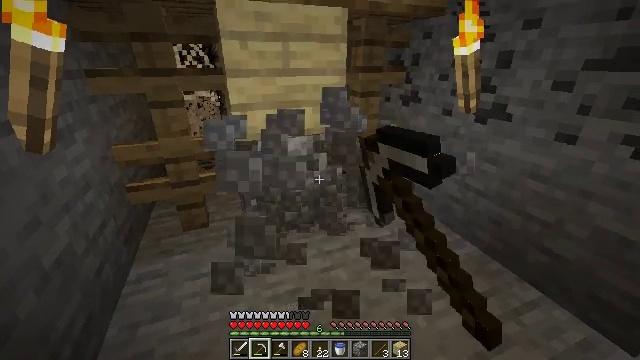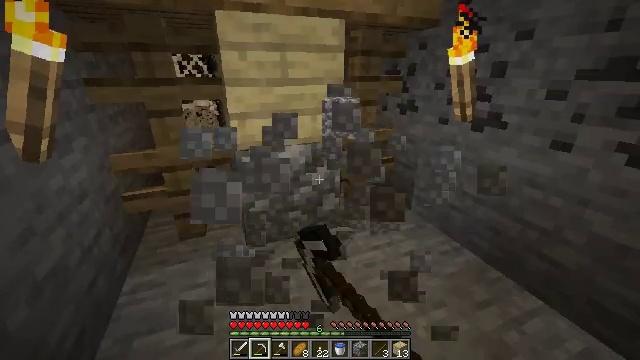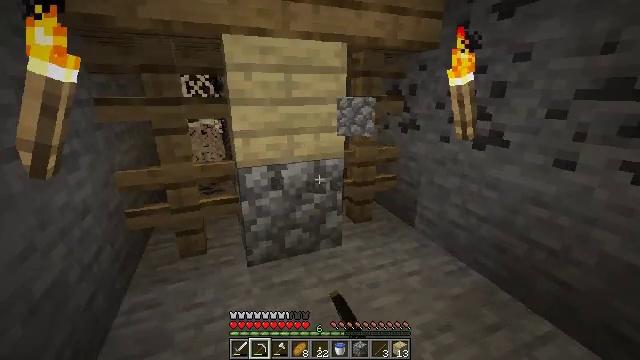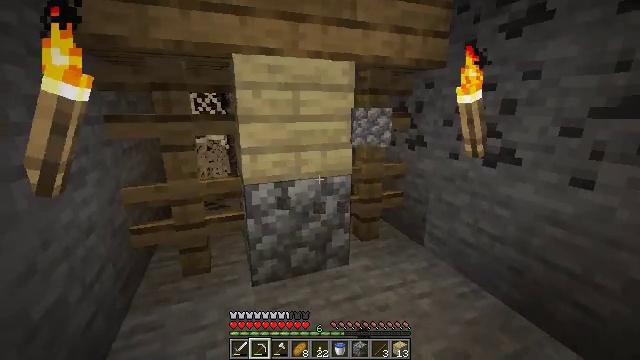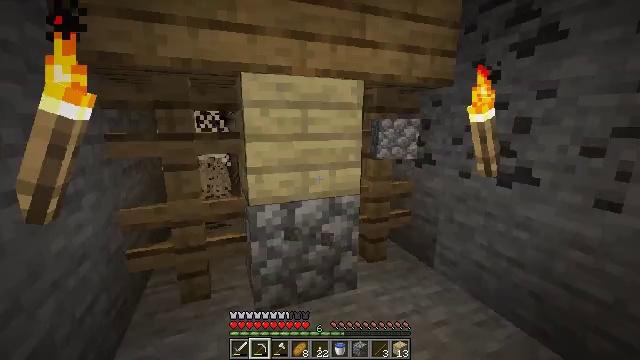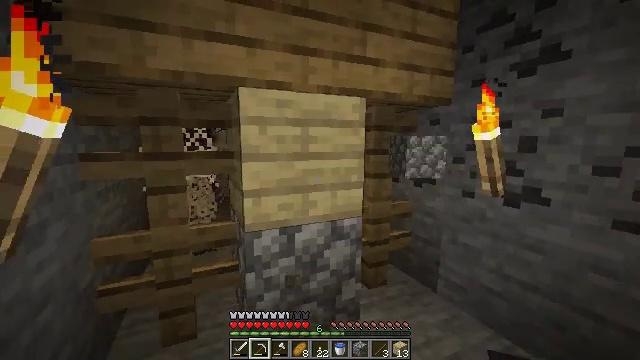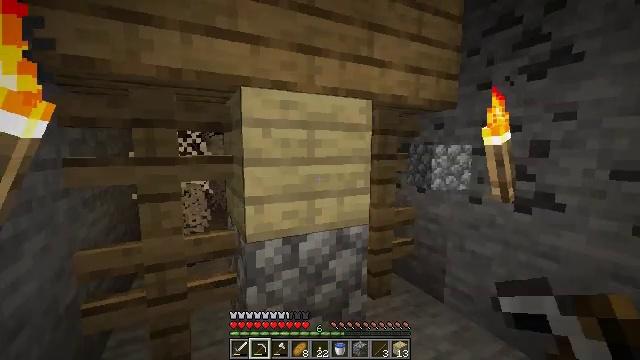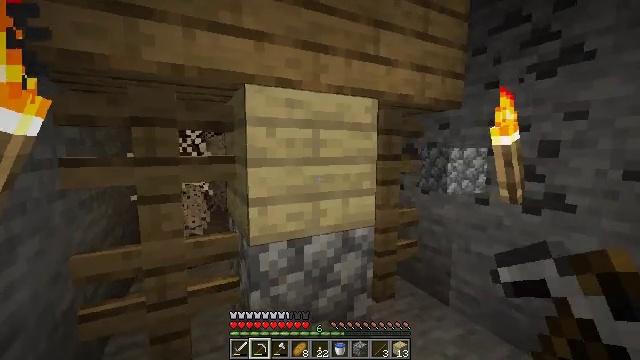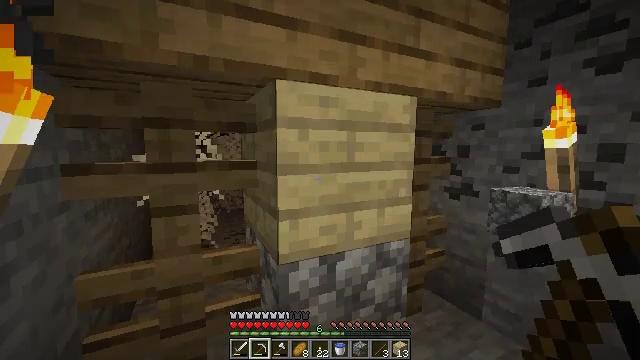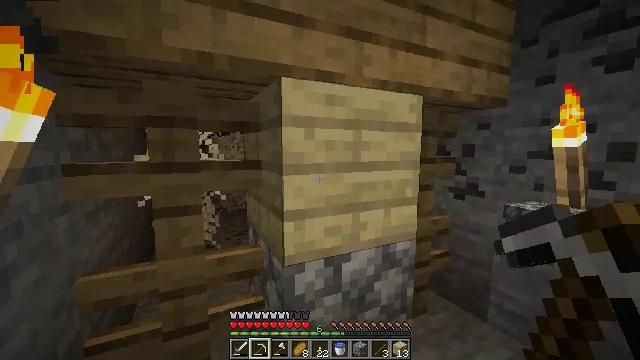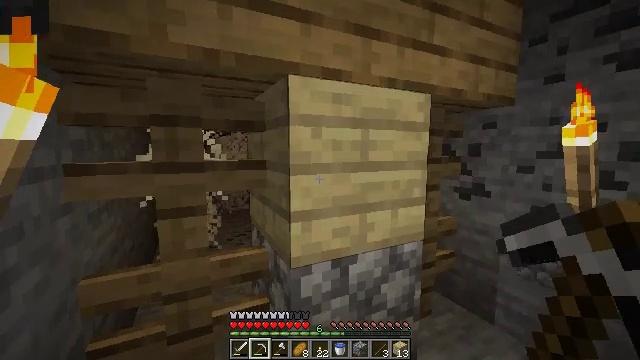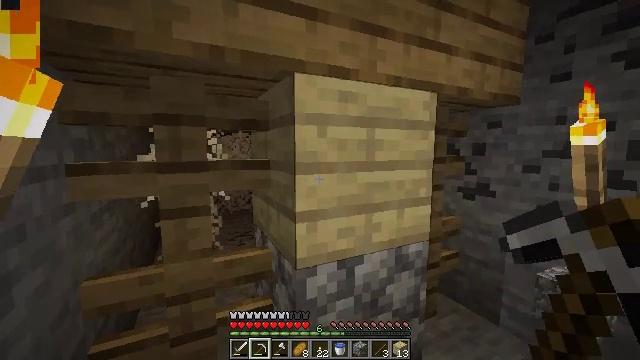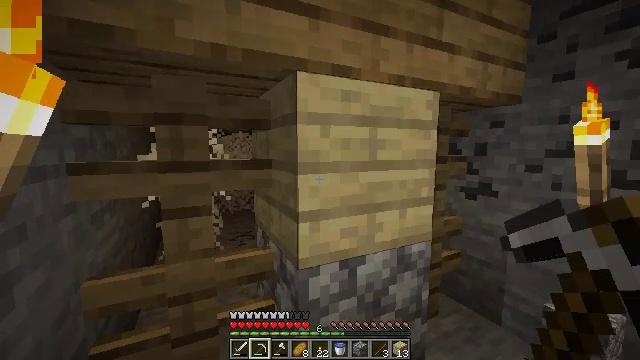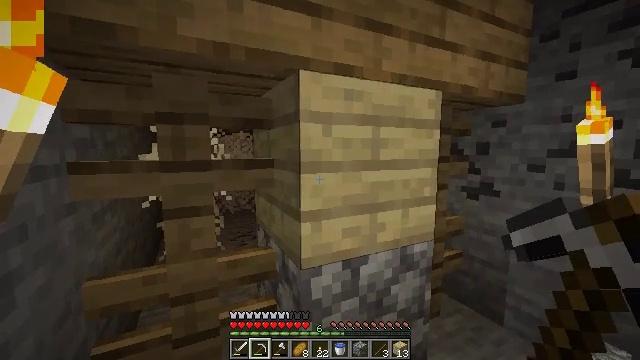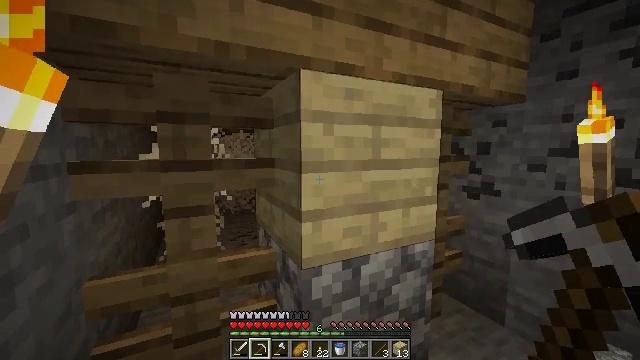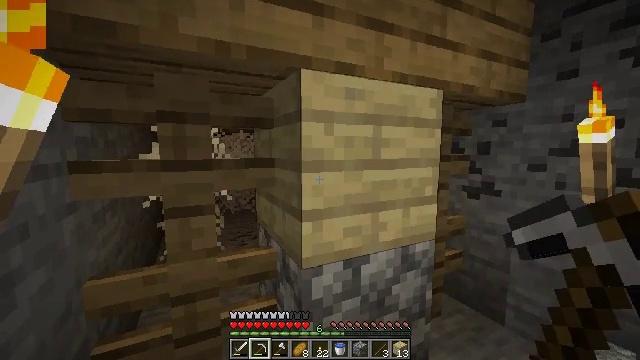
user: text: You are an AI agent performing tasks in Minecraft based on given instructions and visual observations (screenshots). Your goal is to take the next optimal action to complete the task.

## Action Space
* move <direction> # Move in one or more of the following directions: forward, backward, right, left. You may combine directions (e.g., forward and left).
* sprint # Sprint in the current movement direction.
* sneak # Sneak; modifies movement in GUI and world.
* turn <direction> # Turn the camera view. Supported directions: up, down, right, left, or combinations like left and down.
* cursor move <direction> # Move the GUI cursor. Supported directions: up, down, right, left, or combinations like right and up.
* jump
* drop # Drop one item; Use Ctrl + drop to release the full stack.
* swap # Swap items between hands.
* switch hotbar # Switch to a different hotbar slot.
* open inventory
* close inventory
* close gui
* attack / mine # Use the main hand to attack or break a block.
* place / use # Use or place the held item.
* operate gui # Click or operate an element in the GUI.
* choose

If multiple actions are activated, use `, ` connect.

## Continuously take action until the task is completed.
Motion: motion action
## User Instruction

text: Collect birch planks from structures.
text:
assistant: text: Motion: turn up
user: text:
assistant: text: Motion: turn up
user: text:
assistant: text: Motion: move forward and move left, turn up
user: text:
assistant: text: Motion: move forward and move left, turn up
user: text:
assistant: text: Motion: move forward and move left, turn right and up
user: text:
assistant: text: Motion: move forward and move left, turn right and up
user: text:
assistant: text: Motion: move forward and move left
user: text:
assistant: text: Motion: no_op
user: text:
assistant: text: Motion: no_op
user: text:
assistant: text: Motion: no_op
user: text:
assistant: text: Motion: no_op
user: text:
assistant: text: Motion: no_op
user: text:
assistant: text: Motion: no_op
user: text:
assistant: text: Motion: no_op
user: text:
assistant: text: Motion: no_op
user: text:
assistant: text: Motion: no_op
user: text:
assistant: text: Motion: no_op
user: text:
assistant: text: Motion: no_op
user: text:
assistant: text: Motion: no_op
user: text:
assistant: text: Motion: no_op
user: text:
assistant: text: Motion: no_op
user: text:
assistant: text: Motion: no_op
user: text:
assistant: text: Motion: no_op
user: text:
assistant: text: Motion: no_op
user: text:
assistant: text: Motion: no_op
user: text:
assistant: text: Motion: no_op
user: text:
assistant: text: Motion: no_op
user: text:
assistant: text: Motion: no_op
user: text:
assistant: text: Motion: no_op
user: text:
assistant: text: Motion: move forward, turn left and down